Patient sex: M
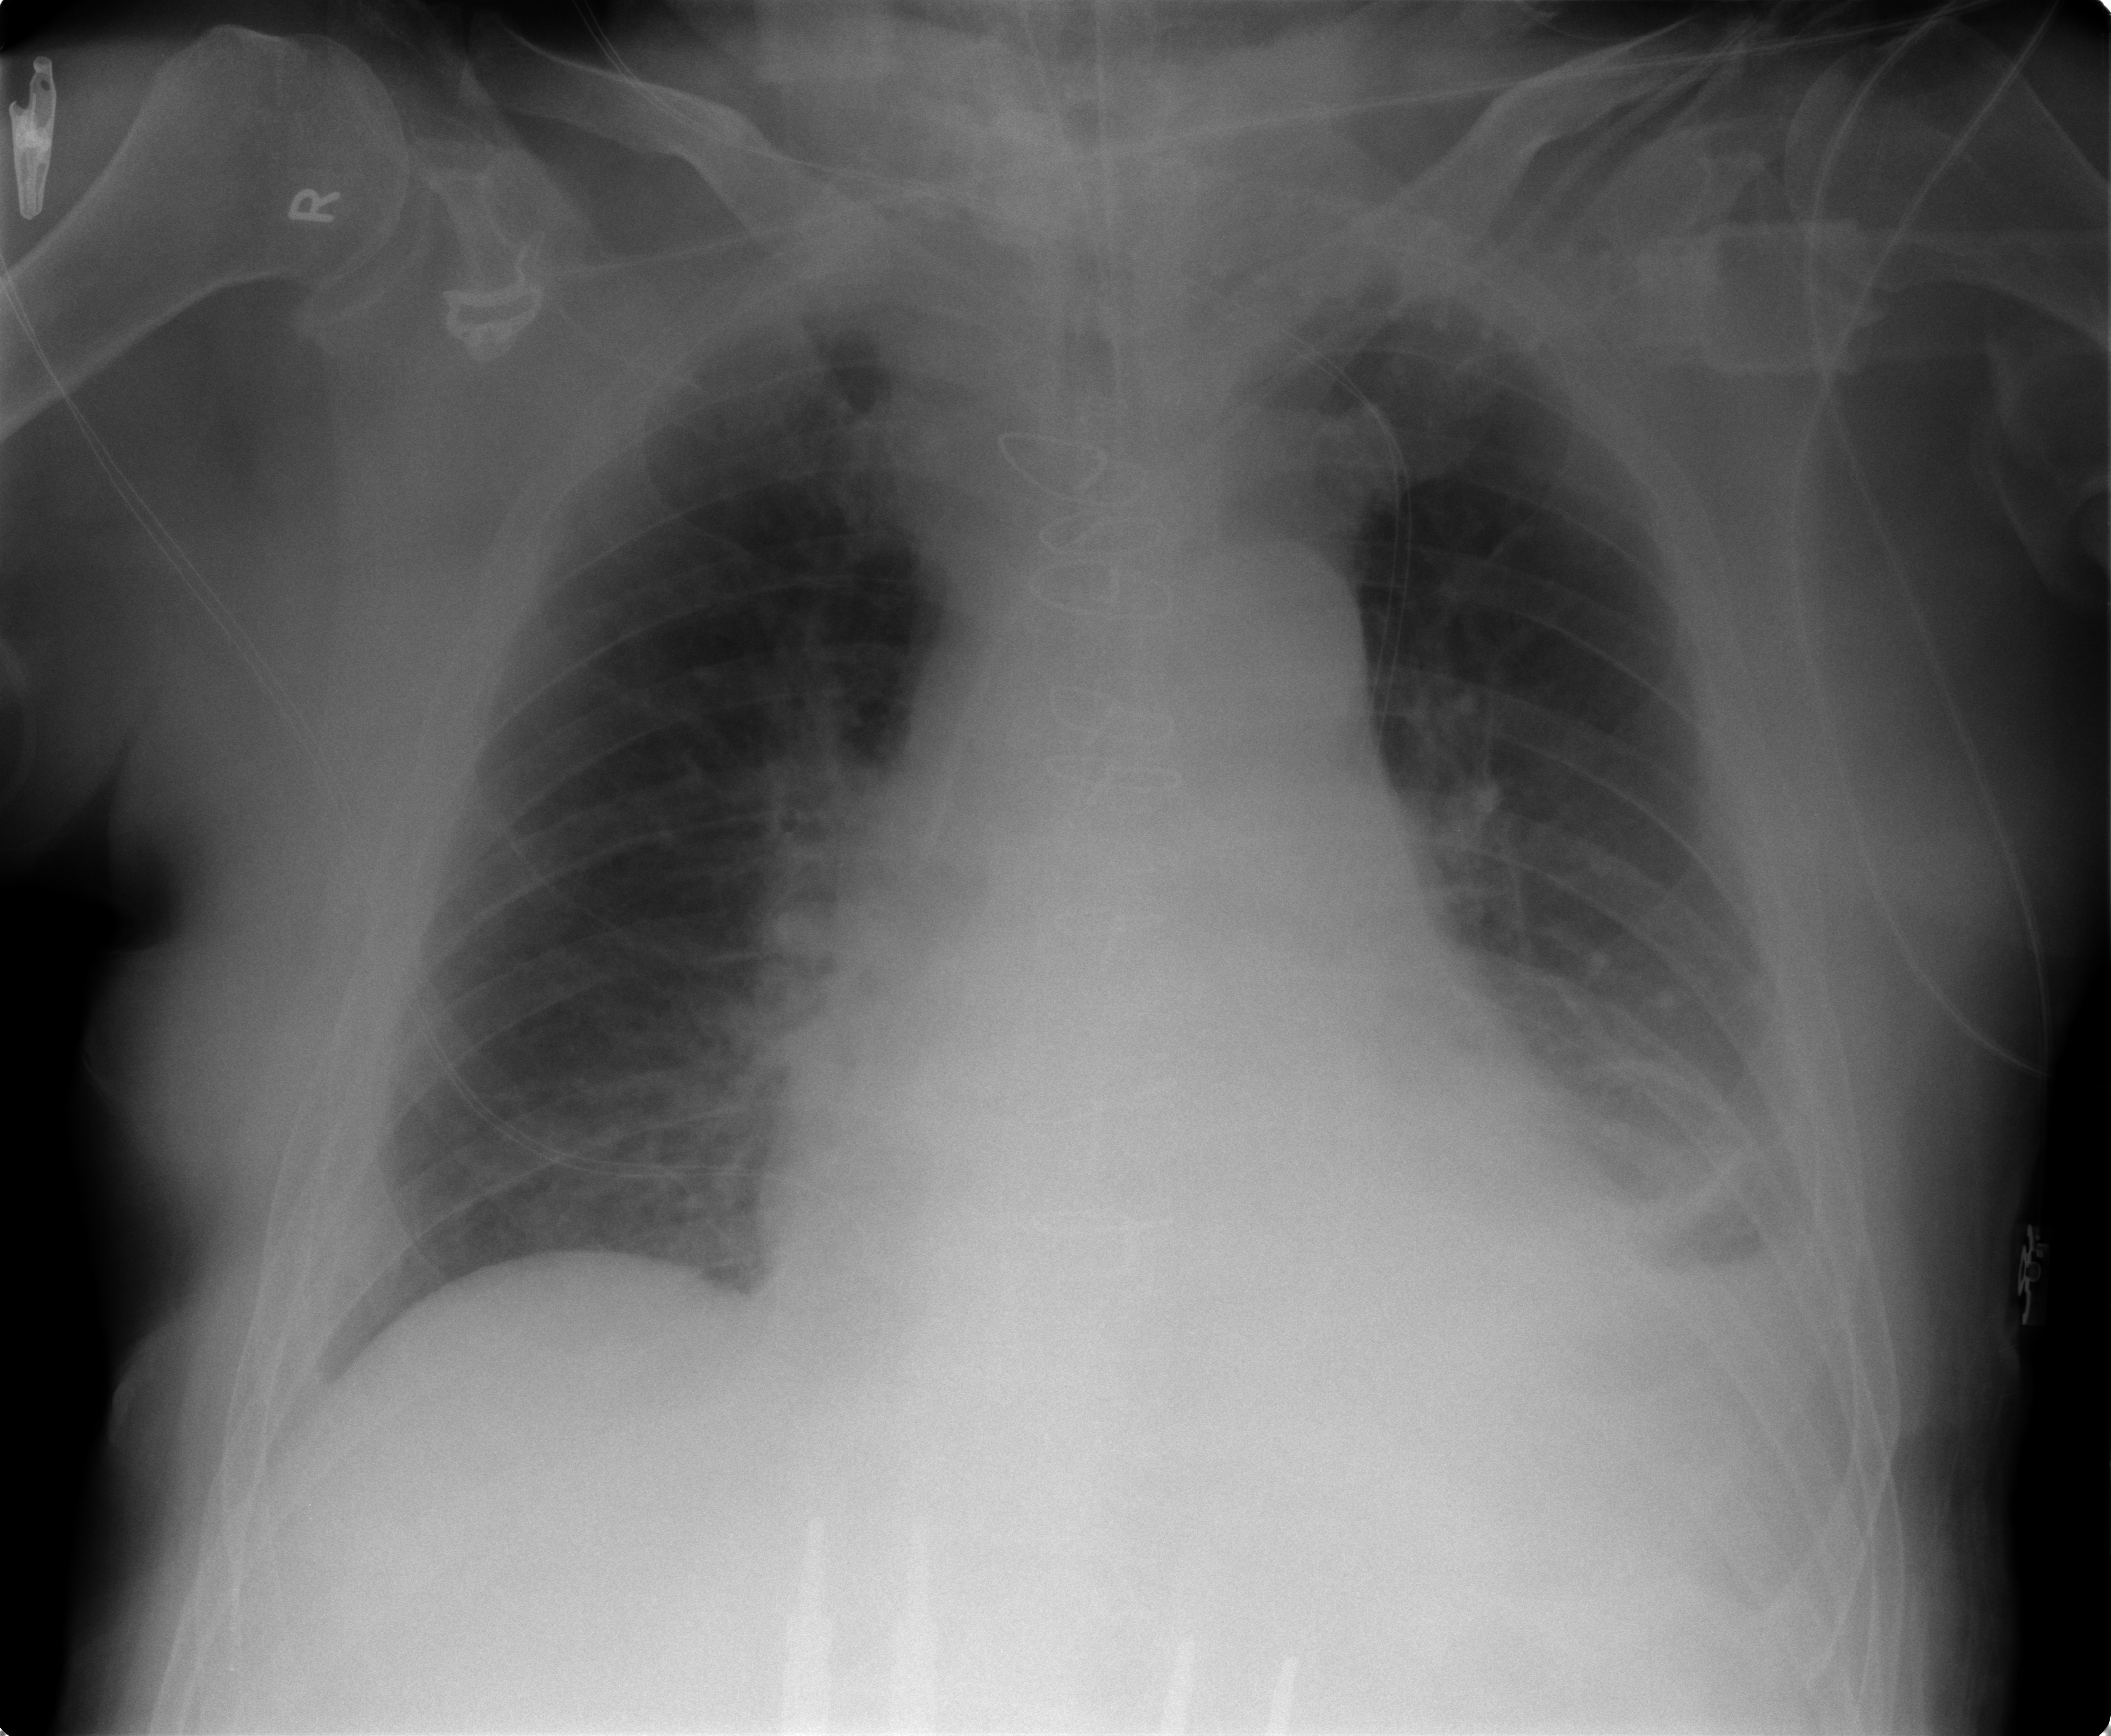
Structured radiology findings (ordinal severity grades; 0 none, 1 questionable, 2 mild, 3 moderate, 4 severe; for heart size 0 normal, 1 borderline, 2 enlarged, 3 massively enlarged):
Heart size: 2
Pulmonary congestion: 2
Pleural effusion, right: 0
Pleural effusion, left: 2
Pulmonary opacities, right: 0
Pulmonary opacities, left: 0
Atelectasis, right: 2
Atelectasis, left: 2